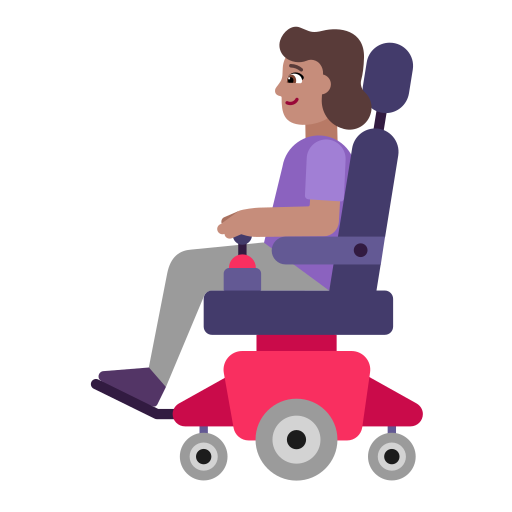
woman in motorized wheelchair flat